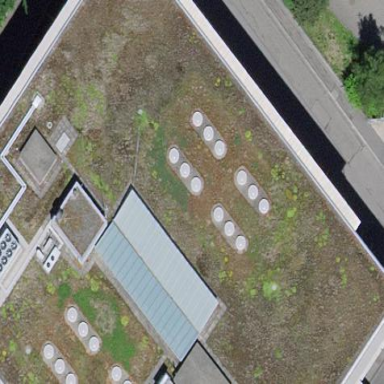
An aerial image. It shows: Office building.